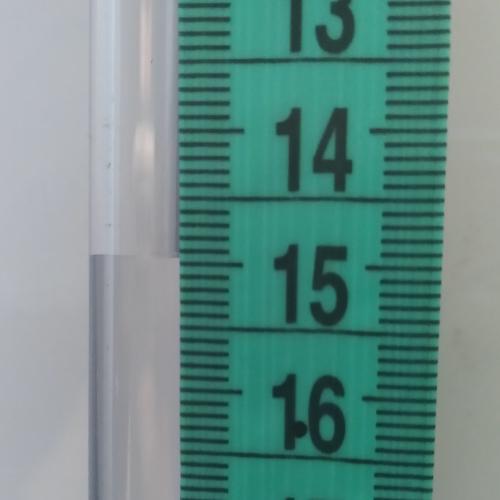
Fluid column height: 15.0 cm